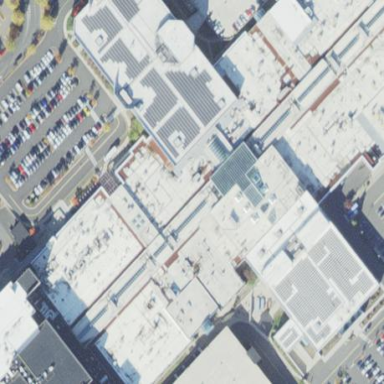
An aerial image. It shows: Retail building that is part of mall.